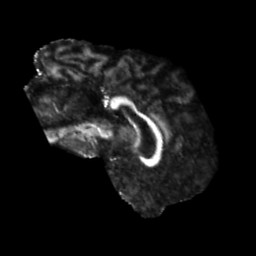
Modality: FA
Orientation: sagittal
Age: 55
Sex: male
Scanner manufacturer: siemens
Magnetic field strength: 3 T
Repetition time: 5.25 s
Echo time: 0.08 s